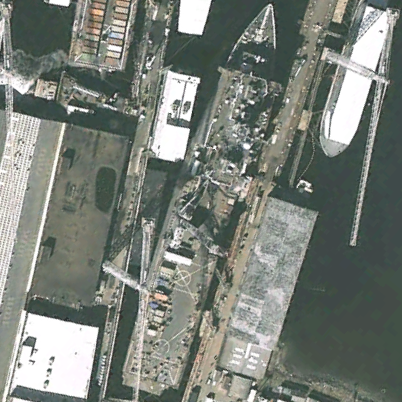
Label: combat